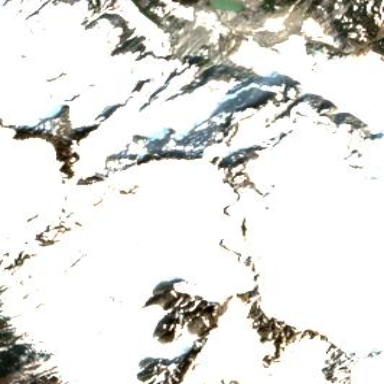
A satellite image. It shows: Stunning view of glacier.